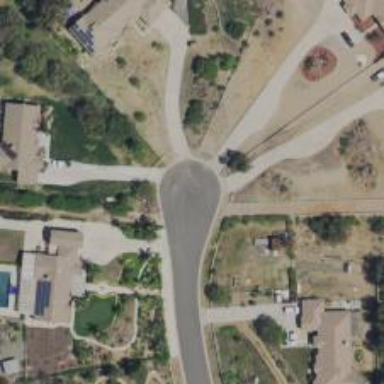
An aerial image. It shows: Driveway.